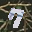
Label: 7